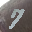
Label: 7